Question: Im using Custome uitableview cell to avoid performance drop.
this is how i fill my table cell :
'''
- (UITableViewCell *)tableView:(UITableView *)tableView cellForRowAtIndexPath:(NSIndexPath *)indexPath
{
NSString *reuseIdentifier = [NSString stringWithFormat:@"cell_%ld",(long)indexPath.row];
SubcategoryTableViewCell * sctvCell = [tableView dequeueReusableCellWithIdentifier:reuseIdentifier];
if (sctvCell == nil) {
sctvCell= [[SubcategoryTableViewCell alloc] initWithStyle:UITableViewCellStyleDefault reuseIdentifier:reuseIdentifier];
}
sctvCell.contentView.translatesAutoresizingMaskIntoConstraints = NO;
[sctvCell.label setText:appRecord.title];
return sctvCell;
}
'''
in my "SubcategoryTableViewCell.h" header with IBOutlet to item in cell:
'''
@property (weak, nonatomic) IBOutlet UILabel *mood_count_lbl;
'''
and in my "SubcategoryTableViewCell.m" class :
'''
- (void)setSelected:(BOOL)selected animated:(BOOL)animated {
[super setSelected:selected animated:animated];
}
-(id)initWithStyle:(UITableViewCellStyle)style reuseIdentifier:(NSString *)reuseIdentifier {
self = [super initWithStyle:style reuseIdentifier:reuseIdentifier];
if(self){
self.contentView.backgroundColor = [UIColor clearColor];
UIView *whiteRoundedCornerView = [[UIView alloc] initWithFrame:CGRectMake(10,10,300,150)];
whiteRoundedCornerView.backgroundColor = [UIColor whiteColor];
whiteRoundedCornerView.layer.masksToBounds = NO;
whiteRoundedCornerView.layer.cornerRadius = 3.0;
[whiteRoundedCornerView.layer setShadowColor:[UIColor grayColor].CGColor];
whiteRoundedCornerView.layer.shadowOffset = CGSizeMake(-1, 1);
whiteRoundedCornerView.layer.shadowOpacity = 0.2;
[self.contentView addSubview:whiteRoundedCornerView];
[self.contentView sendSubviewToBack:whiteRoundedCornerView];
return self;
}
'''
with above code noting shows up in cell except the boarder and shadow that i
made in custome cell.
also the element in on cell are correctly connected to custome cell.
is the problem goes back to dynamic "reuseIdentifier" that i made ?
if i change it back to this code everything works well without custome cell customization and subclassing:
'''
NSString *reuseIdentifier = @"PlaceholderCell2";
UITableViewCell * sctvCell = [tableView dequeueReusableCellWithIdentifier:reuseIdentifier];
if (sctvCell == nil) {
sctvCell= [[UITableViewCell alloc] initWithStyle:UITableViewCellStyleDefault reuseIdentifier:reuseIdentifier];
}
'''
even if i change my code like this :
'''
self.contentView.backgroundColor = [UIColor clearColor];
UIView *whiteRoundedCornerView = [[UIView alloc] initWithFrame:CGRectMake(10,10,300,150)];
whiteRoundedCornerView.backgroundColor = [UIColor whiteColor];
whiteRoundedCornerView.layer.masksToBounds = NO;
whiteRoundedCornerView.layer.cornerRadius = 3.0;
[whiteRoundedCornerView.layer setShadowColor:[UIColor grayColor].CGColor];
whiteRoundedCornerView.layer.shadowOffset = CGSizeMake(-1, 1);
whiteRoundedCornerView.layer.shadowOpacity = 0.2;
[self.contentView addSubview:whiteRoundedCornerView];
UILabel *_lblTitle = [[UILabel alloc] initWithFrame:CGRectMake(0, 0, 100, 100)];
[self.contentView addSubview:_lblTitle];
[self.contentView sendSubviewToBack:whiteRoundedCornerView];
'''
new label now shows up.
im checking the cell name and class and everything is ok.

my "SubCategoryViewController.m" code : <URL>
my "SubcategoryTableViewCell.m" code :<URL>
my "SubcategoryTableViewCell.h" code :<URL>
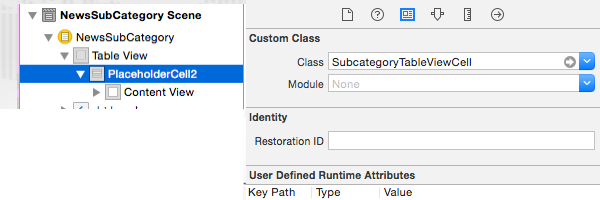
Answer: You are setting text to 'sctvCell.label', what is this label? You also have 'label' with tag value 1. Which label do you want to use?
Assuming you want to use the label with the tag and the function 'initWithStyle:reuseIdentifier', you should add the label in this function, then set text to this label. 'reuseIdentifier' is dynamic, which should be static. You need only one identifier for your cell.
Assuming you want to use the 'IBoutlet' label, then you are loading cells from xib or storyboard, as for iOS 8, if you have setup a cell in your table with reuseIdentifier, the cell loaded from storyboard will always has value, so it can't be nil. You might want to add your customise code to 'awakeFromNib' method in your cell subclass.